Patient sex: M
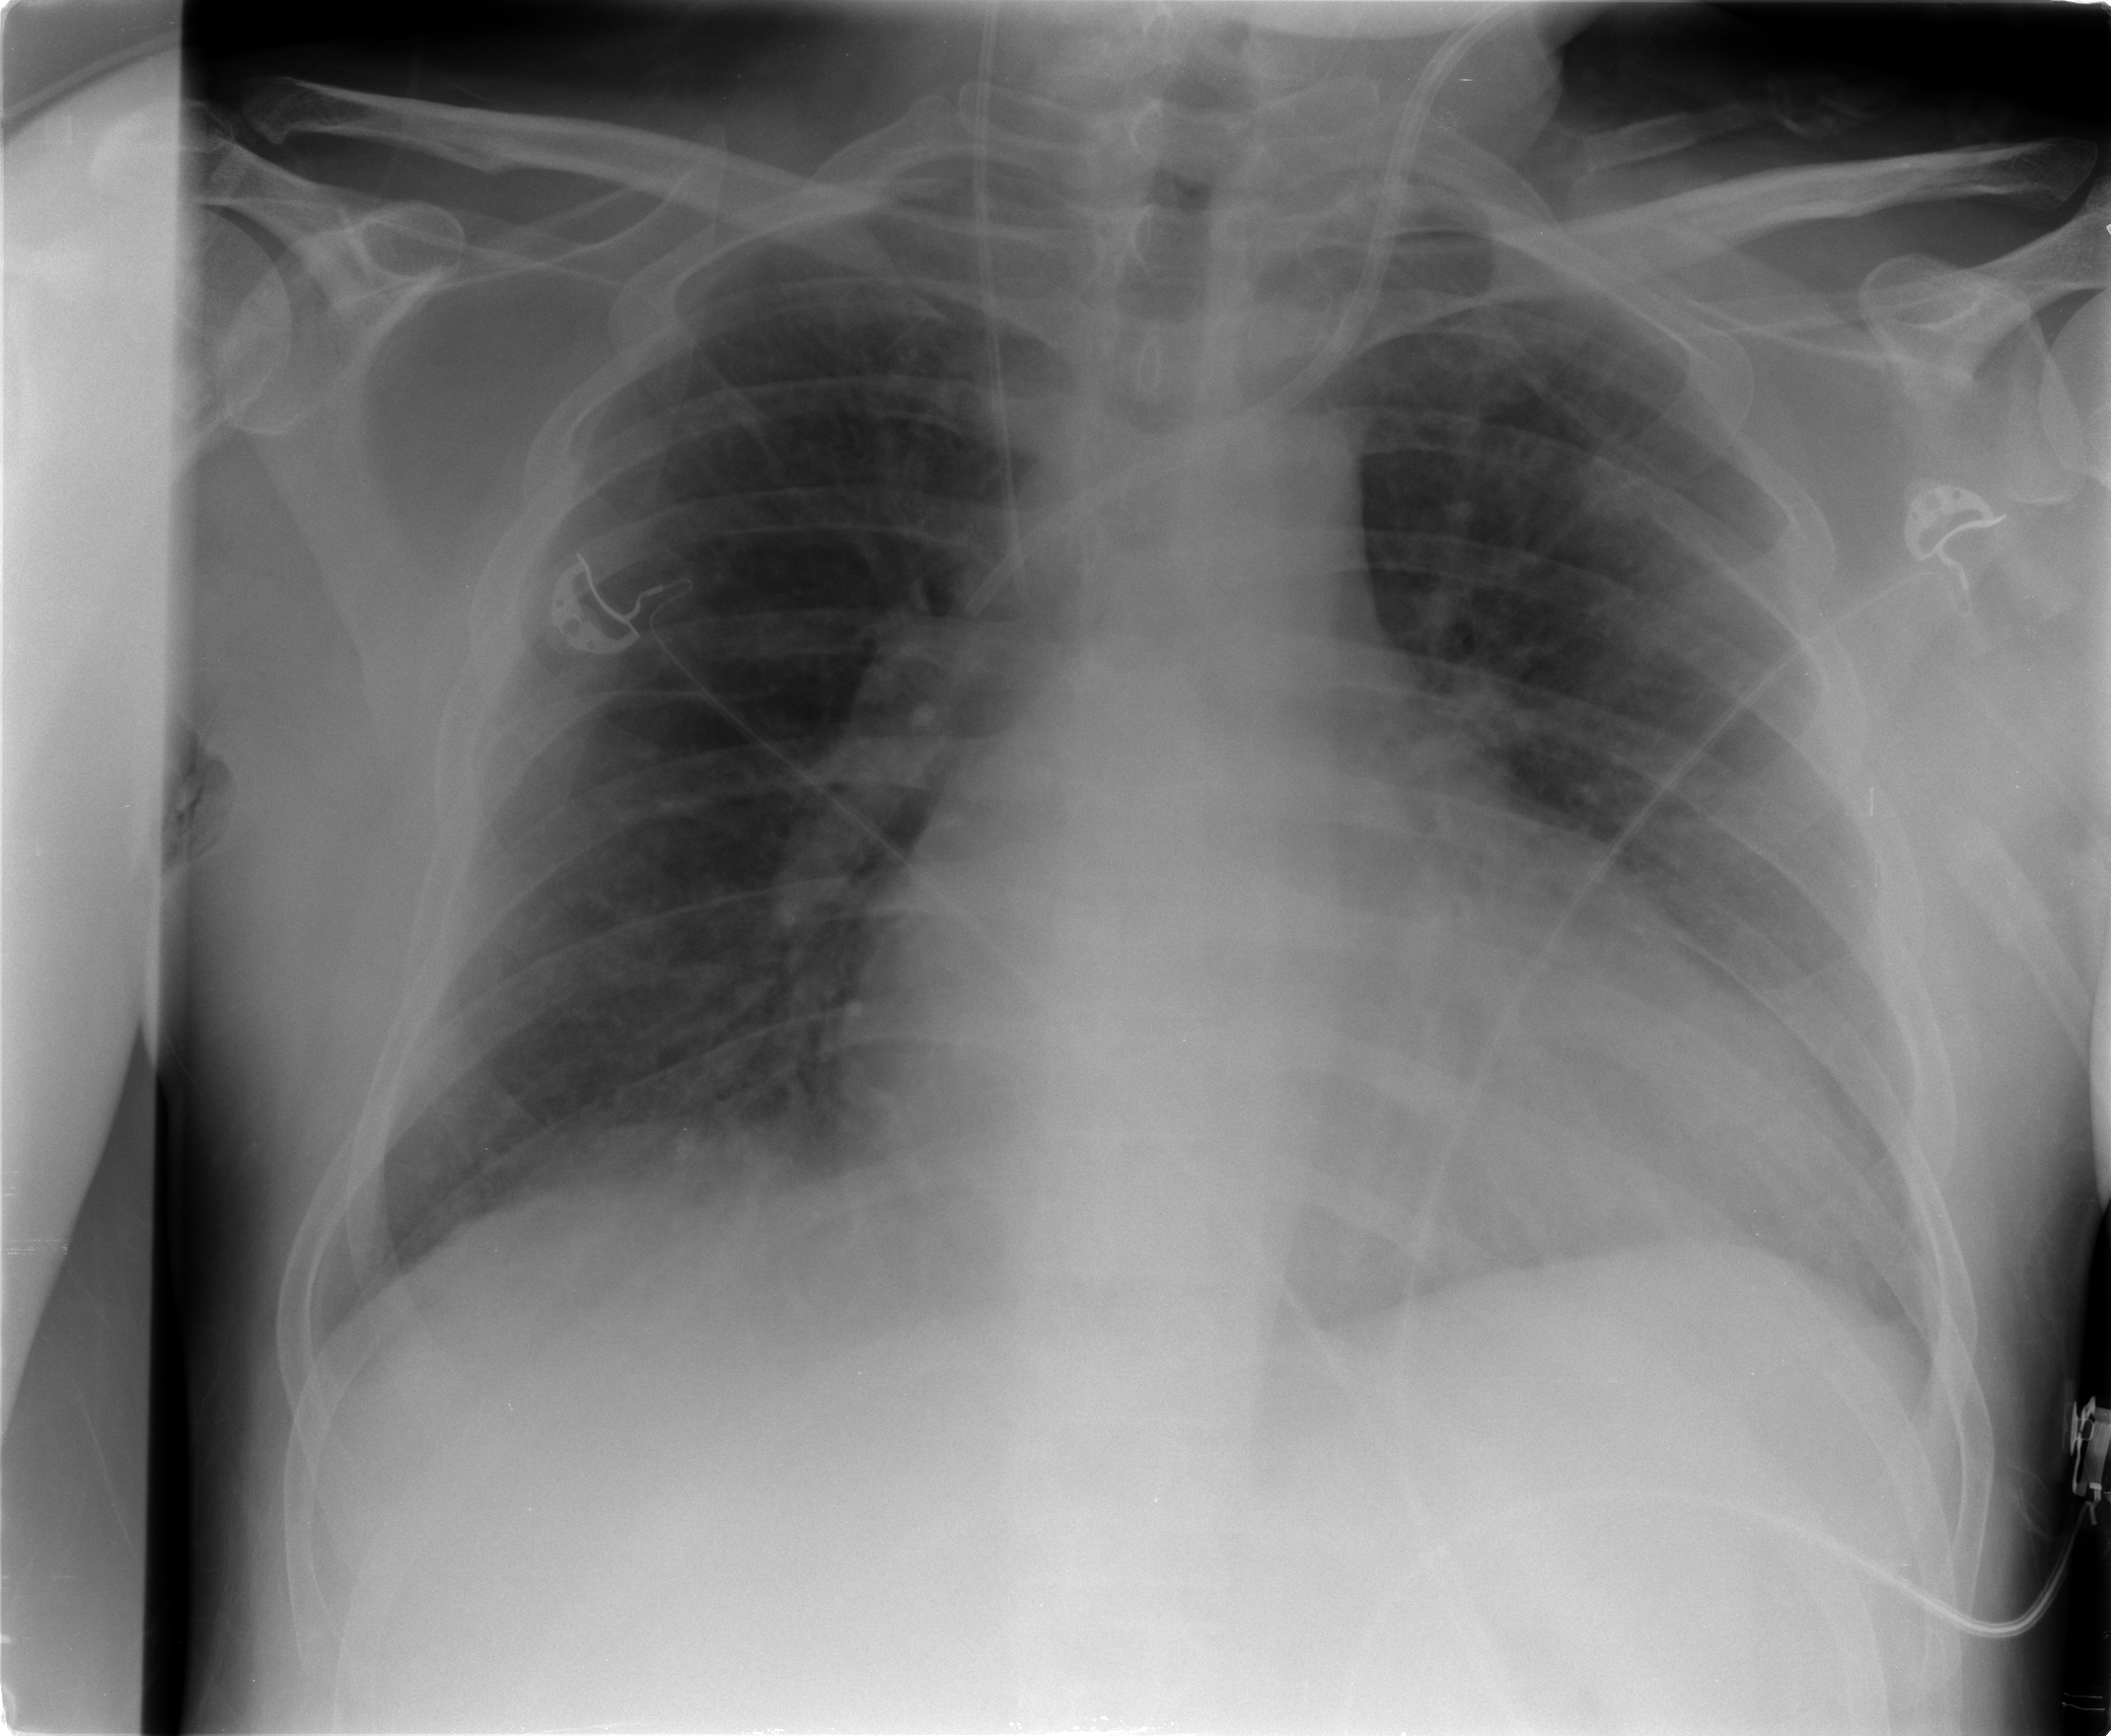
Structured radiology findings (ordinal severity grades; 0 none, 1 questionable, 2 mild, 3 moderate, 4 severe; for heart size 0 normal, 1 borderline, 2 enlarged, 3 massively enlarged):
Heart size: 3
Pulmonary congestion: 2
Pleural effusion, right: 0
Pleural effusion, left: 1
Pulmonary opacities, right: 0
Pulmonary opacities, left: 0
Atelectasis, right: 2
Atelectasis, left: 2